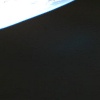
Label: space